Aerial crown-view tile of a tropical tree (Barro Colorado Island, Panama), acquired 20240813:
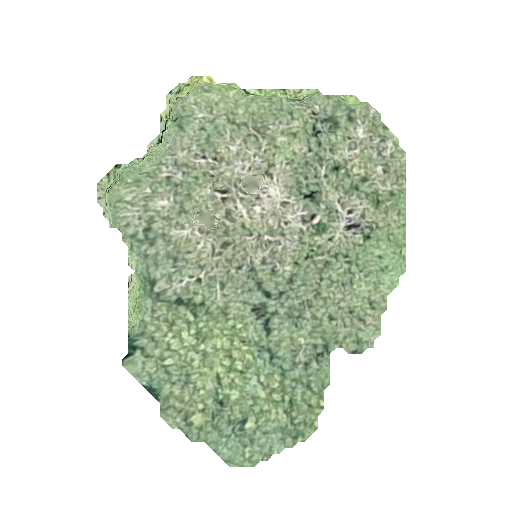
Species: Tabebuia rosea
GBIF accepted scientific name: Tabebuia rosea
Crown area: 128.85 m²